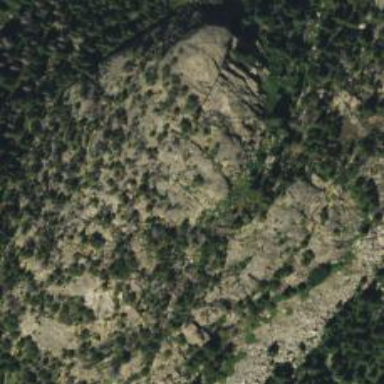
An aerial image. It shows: Landscape of bare rock.